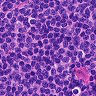
Metastatic tissue present: no